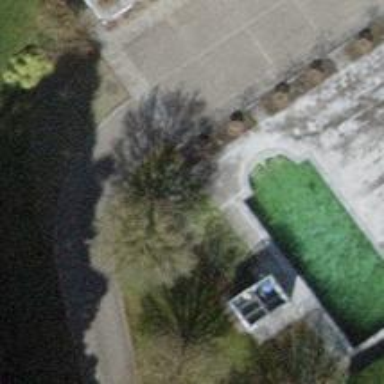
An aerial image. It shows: Swimming pool located in leisure land.